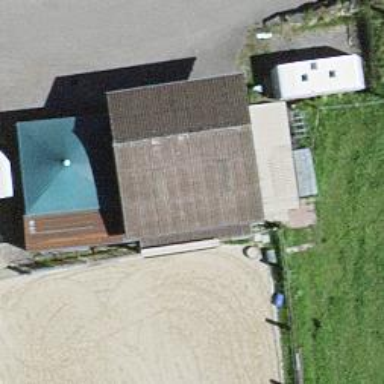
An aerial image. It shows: Shed building.